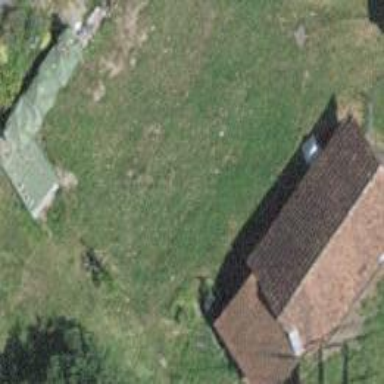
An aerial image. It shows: Shed building.